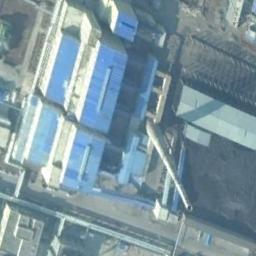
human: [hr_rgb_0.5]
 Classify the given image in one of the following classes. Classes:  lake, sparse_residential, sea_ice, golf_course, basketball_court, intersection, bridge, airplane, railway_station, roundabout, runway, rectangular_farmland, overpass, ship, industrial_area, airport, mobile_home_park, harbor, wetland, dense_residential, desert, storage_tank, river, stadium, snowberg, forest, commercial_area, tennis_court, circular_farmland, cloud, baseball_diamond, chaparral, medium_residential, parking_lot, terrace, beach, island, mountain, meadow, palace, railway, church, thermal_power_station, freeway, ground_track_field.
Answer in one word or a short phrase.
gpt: thermal_power_station